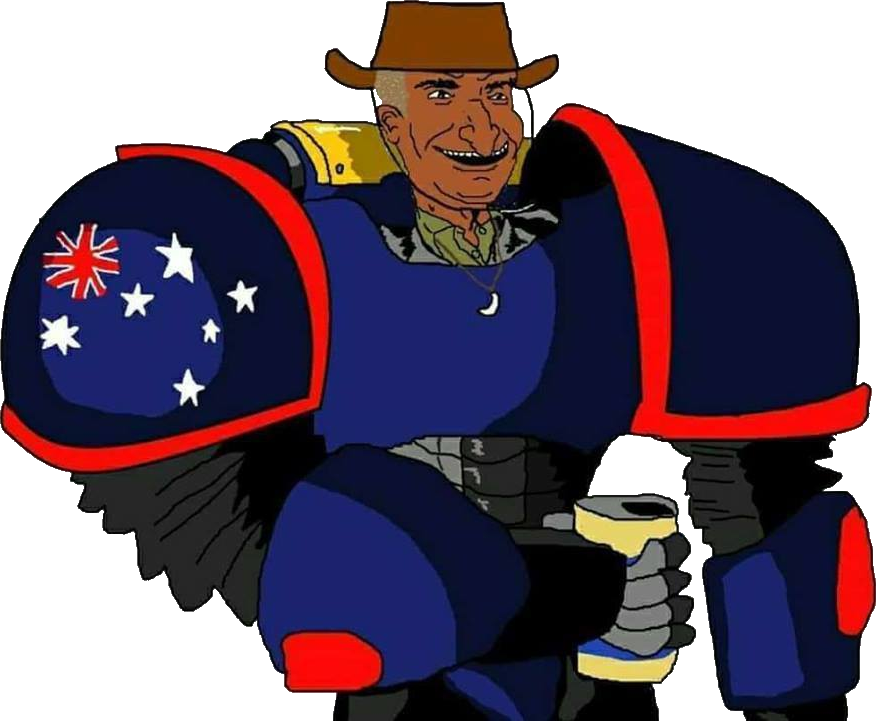
Label: 5_Bruce